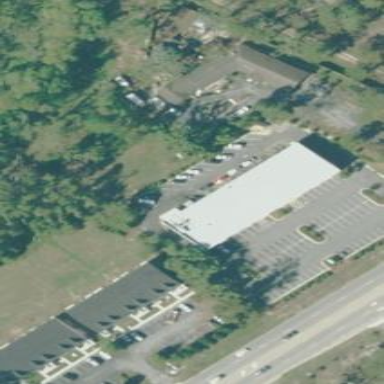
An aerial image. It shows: Retail building.